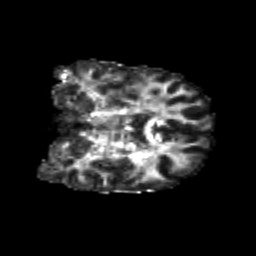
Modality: FA
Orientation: coronal
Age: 23
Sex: male
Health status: healthy
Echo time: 0.074 s